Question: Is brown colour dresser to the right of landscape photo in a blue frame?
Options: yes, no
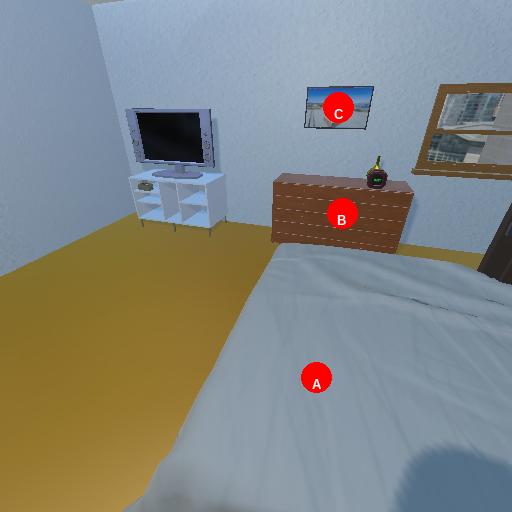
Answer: yes